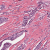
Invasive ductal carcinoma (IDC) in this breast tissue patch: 1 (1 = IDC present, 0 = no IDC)